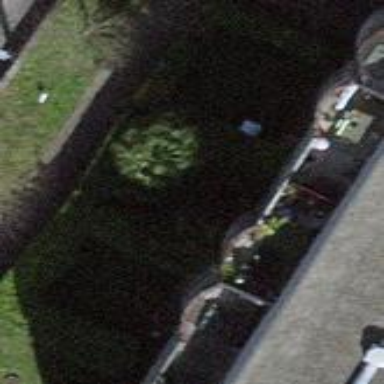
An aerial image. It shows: Garden enclosed by fence.